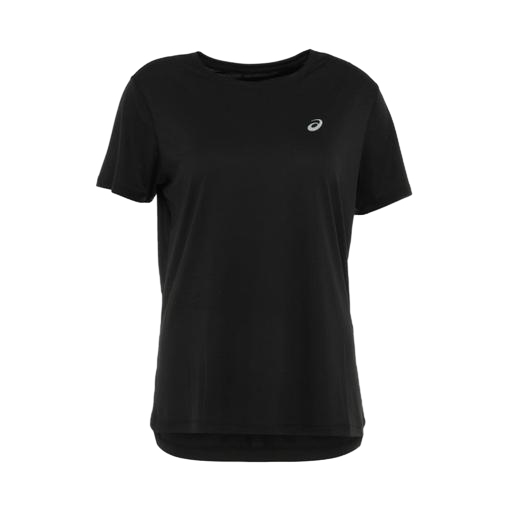
athletic tee, women's cool tee, black technical fabric t-shirt, white background